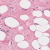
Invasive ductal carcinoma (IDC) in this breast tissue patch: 0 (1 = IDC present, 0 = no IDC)